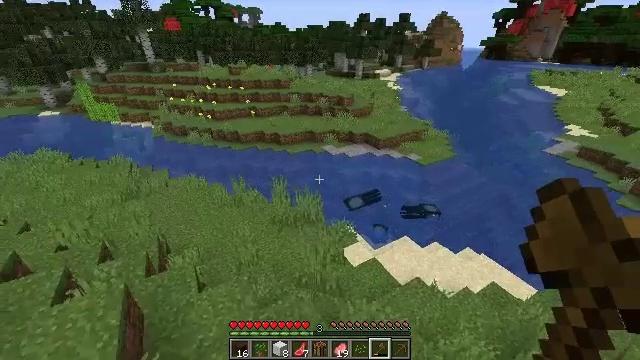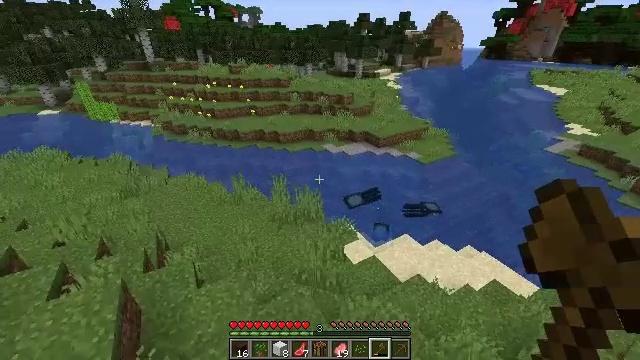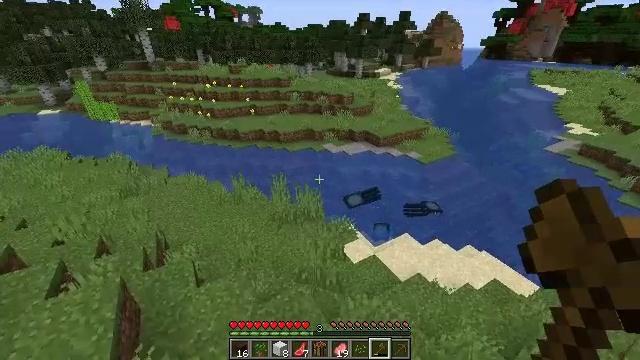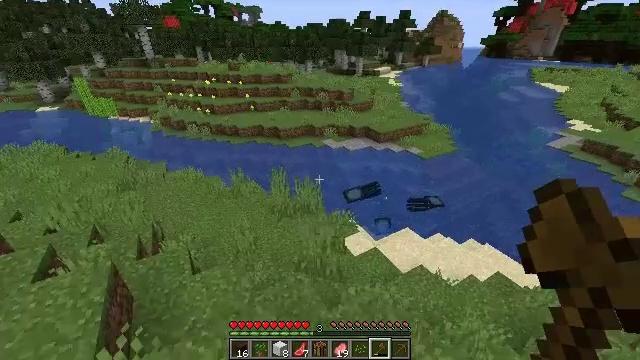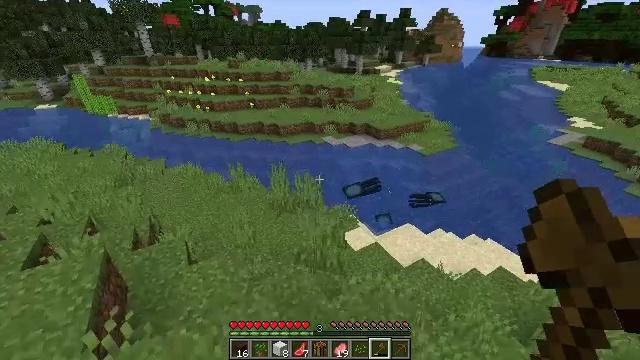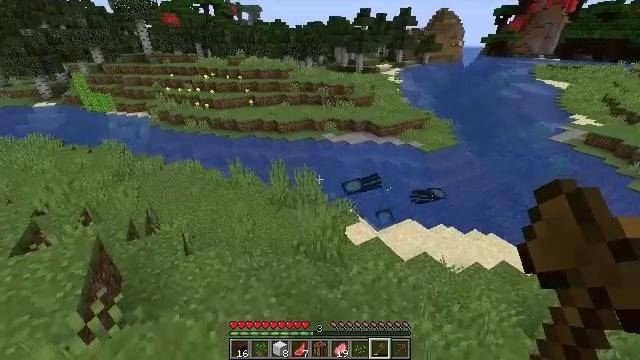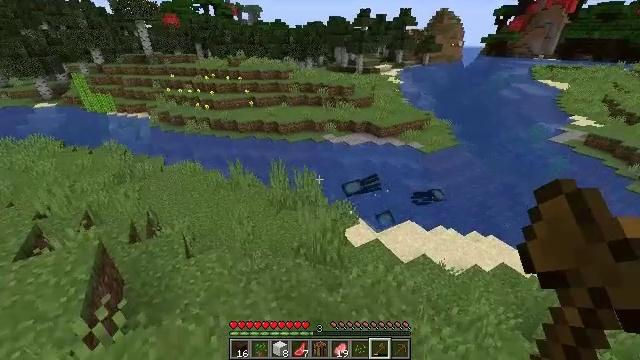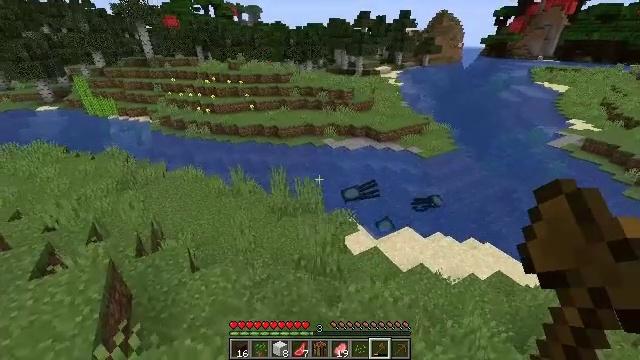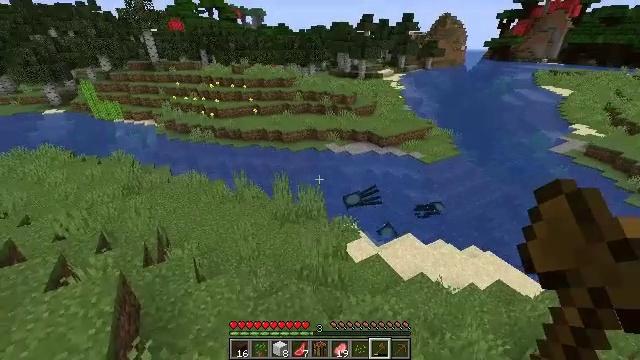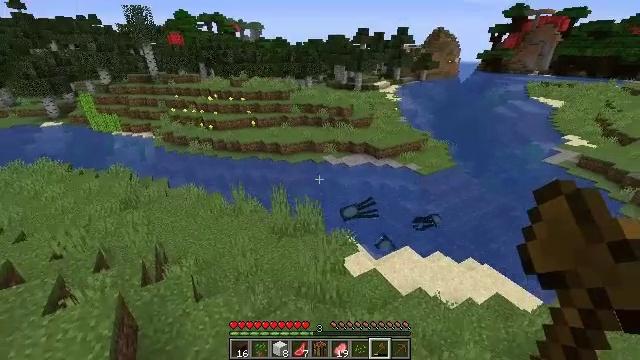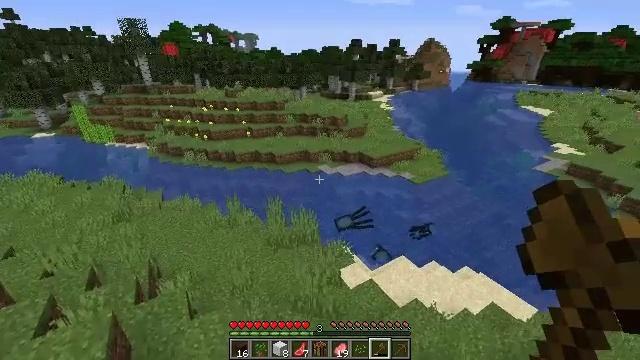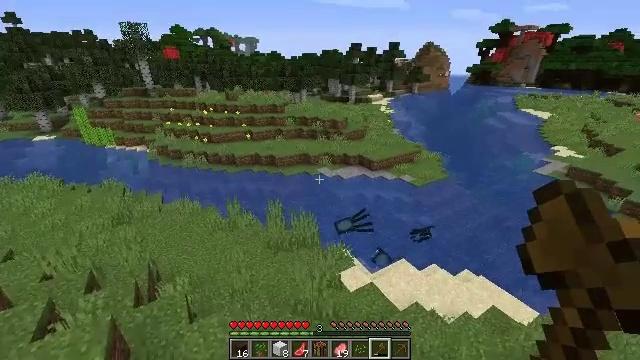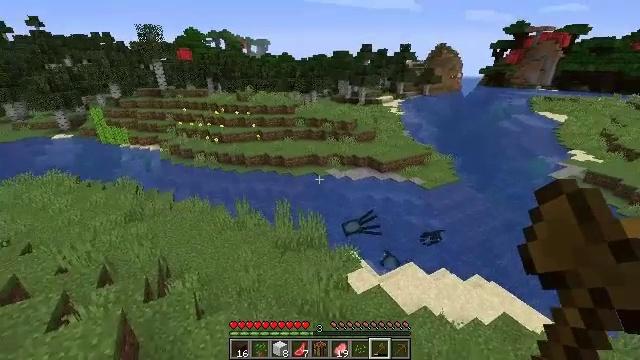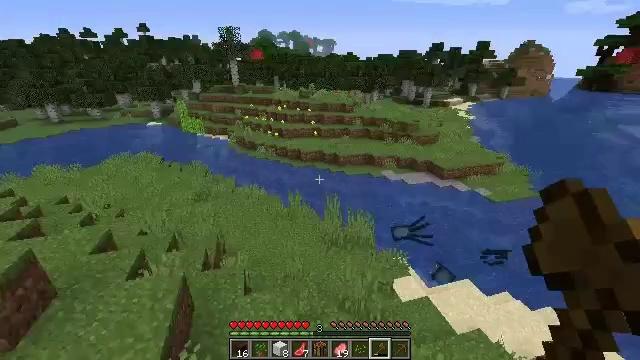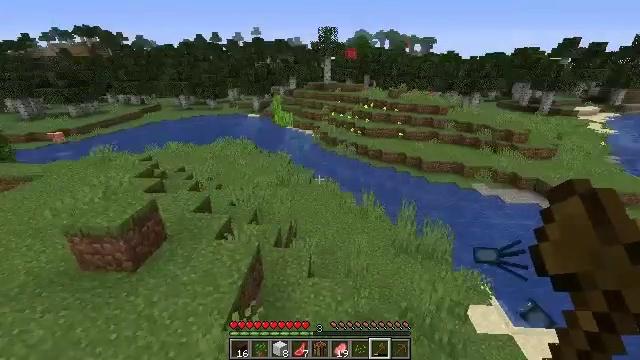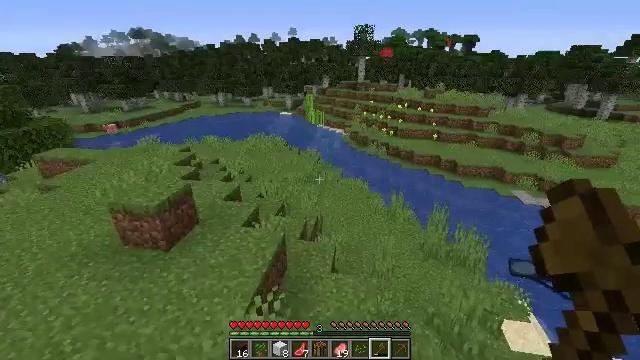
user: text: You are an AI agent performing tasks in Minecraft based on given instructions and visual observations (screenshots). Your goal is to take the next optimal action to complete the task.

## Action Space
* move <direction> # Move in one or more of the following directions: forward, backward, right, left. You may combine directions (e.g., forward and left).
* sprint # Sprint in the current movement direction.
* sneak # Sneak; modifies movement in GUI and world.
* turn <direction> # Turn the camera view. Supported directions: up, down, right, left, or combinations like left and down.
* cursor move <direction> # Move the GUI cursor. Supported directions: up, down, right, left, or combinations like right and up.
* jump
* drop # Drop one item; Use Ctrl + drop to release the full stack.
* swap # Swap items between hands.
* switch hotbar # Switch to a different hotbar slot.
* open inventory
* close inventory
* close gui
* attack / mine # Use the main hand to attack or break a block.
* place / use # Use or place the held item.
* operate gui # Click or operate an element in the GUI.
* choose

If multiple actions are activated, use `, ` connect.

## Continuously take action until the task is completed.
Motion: motion action
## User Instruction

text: Break the tall rose bush.
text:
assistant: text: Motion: no_op
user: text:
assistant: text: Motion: no_op
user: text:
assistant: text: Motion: no_op
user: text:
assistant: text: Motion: jump
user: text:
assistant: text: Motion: jump
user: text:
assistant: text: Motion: jump
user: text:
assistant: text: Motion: jump
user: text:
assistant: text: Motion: jump
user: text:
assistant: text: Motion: turn up, jump
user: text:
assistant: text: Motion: turn right and up, jump
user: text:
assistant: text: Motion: jump
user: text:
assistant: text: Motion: turn left, jump
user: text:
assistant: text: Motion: turn left
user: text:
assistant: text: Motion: turn left
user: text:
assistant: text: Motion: turn left, jump
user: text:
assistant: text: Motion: turn left, jump
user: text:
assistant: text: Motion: jump
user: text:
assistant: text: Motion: jump
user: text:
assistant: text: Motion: jump
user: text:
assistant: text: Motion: jump
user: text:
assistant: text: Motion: jump
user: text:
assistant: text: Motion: jump
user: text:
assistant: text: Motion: turn left, jump
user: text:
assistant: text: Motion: no_op
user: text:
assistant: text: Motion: turn left
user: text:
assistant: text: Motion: turn left and down, jump
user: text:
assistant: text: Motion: turn left and down, jump
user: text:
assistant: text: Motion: turn left and down, jump
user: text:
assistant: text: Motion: turn left, jump
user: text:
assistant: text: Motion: jump